Aerial crown-view tile of a tropical tree (Barro Colorado Island, Panama), acquired 20250818:
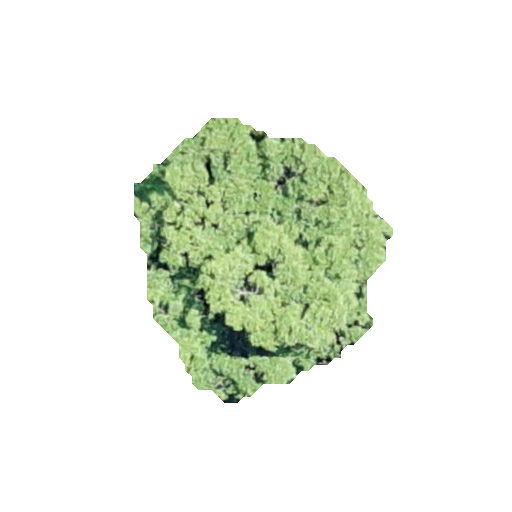
Species: Tabebuia rosea
GBIF accepted scientific name: Tabebuia rosea
Crown area: 72.895 m²